Interaction volume radius: 5 \u00c5
Interaction volume height: 20 \u00c5
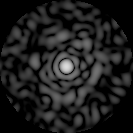
Disorder parameter: 0.8646